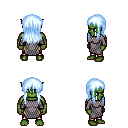
a pixel art fantasy rpg character, male body template, orc, green skin, chain mail, gold greaves, white cyan unkempt hairstyle, four views (front, back, left, right), 2x2 character sprite sheet, small pixel art, hard edges, no anti-aliasing